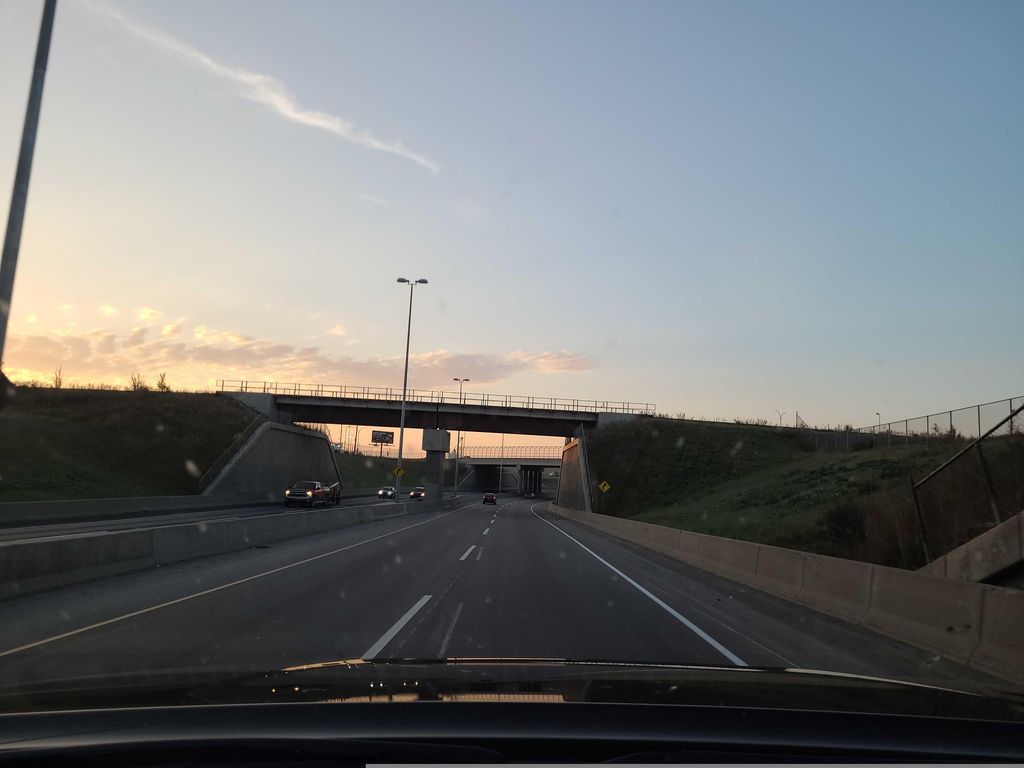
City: saskatoon